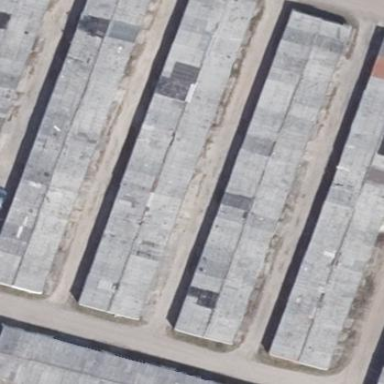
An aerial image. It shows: Group of garages.